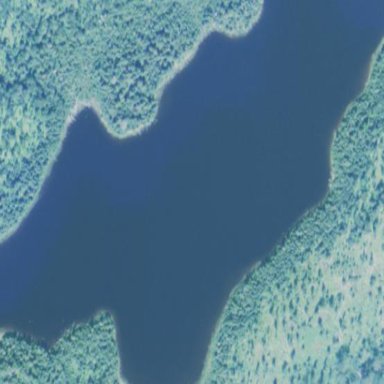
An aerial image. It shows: Lake with natural water.